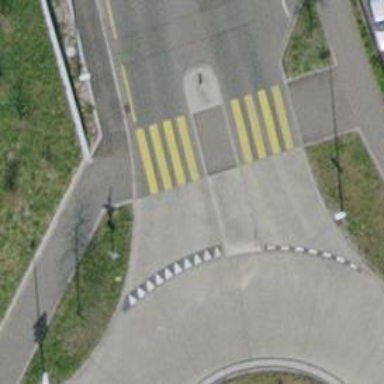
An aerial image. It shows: Kerb barrier.